Question: I've been trying to split a cell horizontal into two cells (1 column, 2 rows). Alternative it's also okay to add a horizontal separator in a cell. It should look like in the picture below.

How can I implement this with iText 7 in Java?
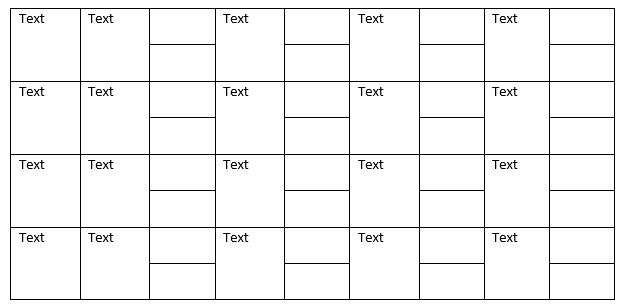
Answer: As already mentioned in a comment, the more appropriate way to construct such a table is to create the large cells by means of row spans and have the small cells naturally instead of trying to create the small cells by individually partitioning large cells.
This can be done like this:
'''
try ( PdfWriter writer = new PdfWriter(RESULT_STREAM_OR_FILE);
PdfDocument pdfDocument = new PdfDocument(writer);
Document doc = new Document(pdfDocument) )
{
Table table = new Table(new float[] {30, 30, 30, 30, 30, 30, 30, 30, 30});
for (int i = 0; i < 4; i++) {
table.addCell(new Cell(2, 1).add(new Paragraph("Text")));
table.addCell(new Cell(2, 1).add(new Paragraph("Text")));
table.addCell(new Cell().setHeight(15));
table.addCell(new Cell(2, 1).add(new Paragraph("Text")));
table.addCell(new Cell().setHeight(15));
table.addCell(new Cell(2, 1).add(new Paragraph("Text")));
table.addCell(new Cell().setHeight(15));
table.addCell(new Cell(2, 1).add(new Paragraph("Text")));
table.addCell(new Cell().setHeight(15));
table.addCell(new Cell().setHeight(15));
table.addCell(new Cell().setHeight(15));
table.addCell(new Cell().setHeight(15));
table.addCell(new Cell().setHeight(15));
}
doc.add(table);
doc.close();
}
'''
<URL>'testCreateTableForDennis'
The result looks like this:
<URL>
---